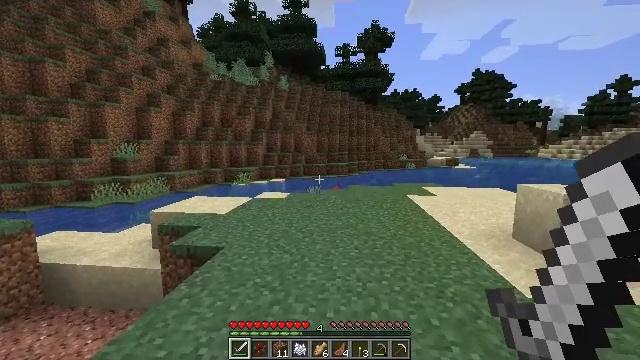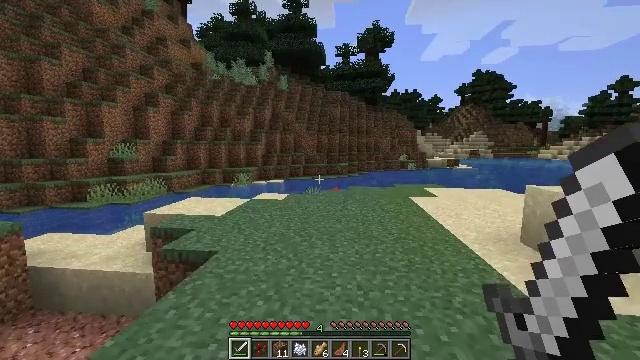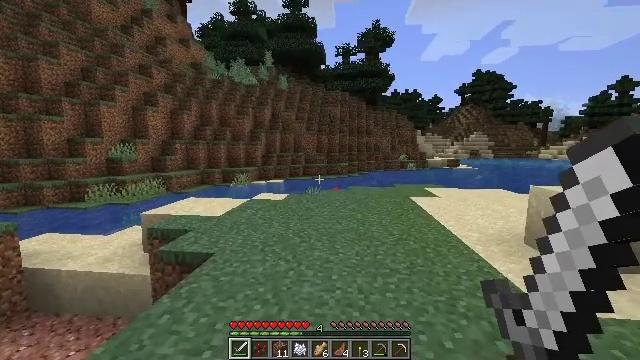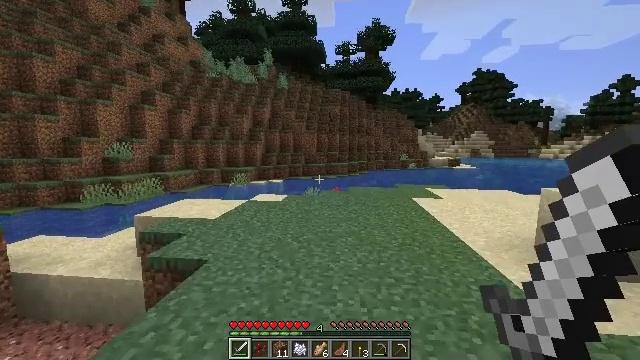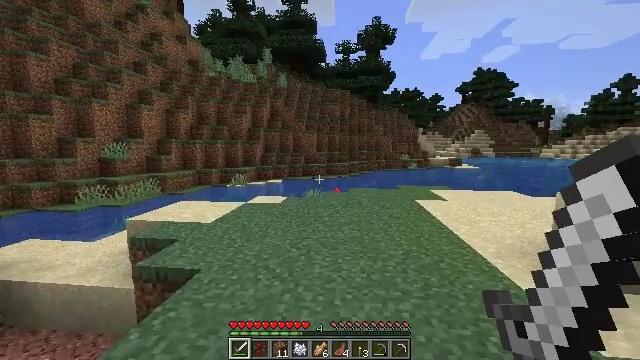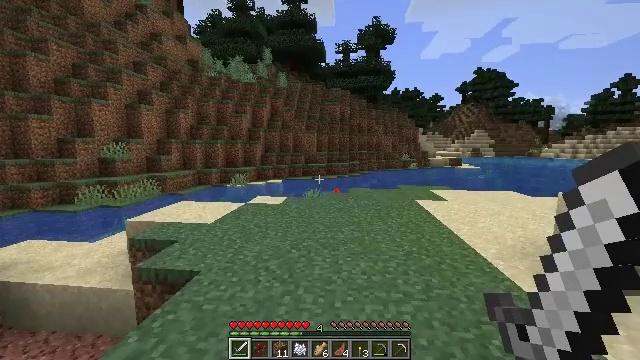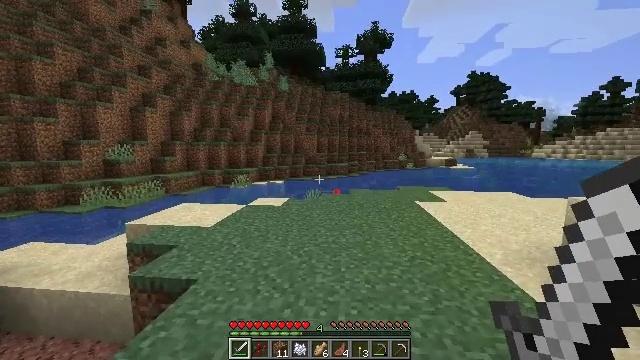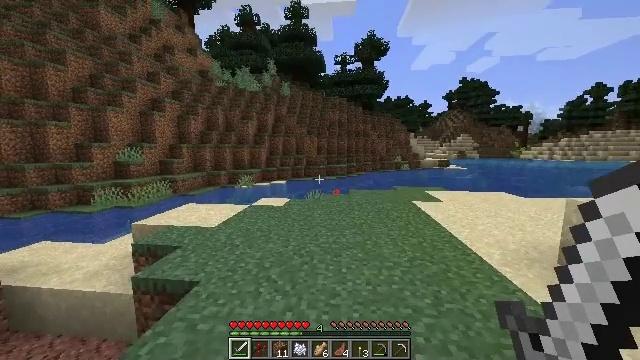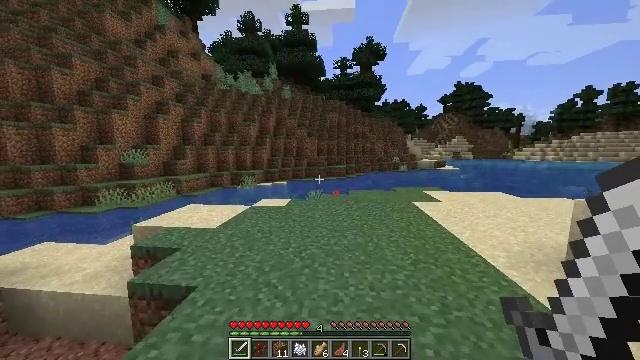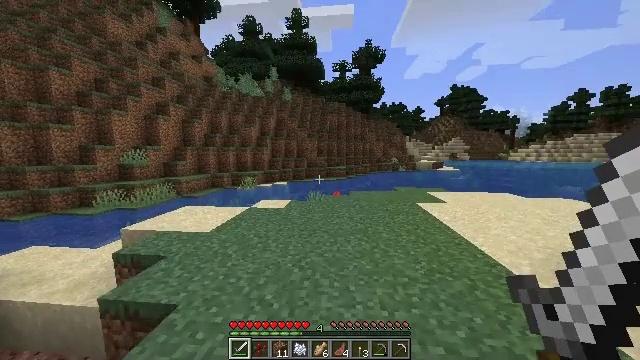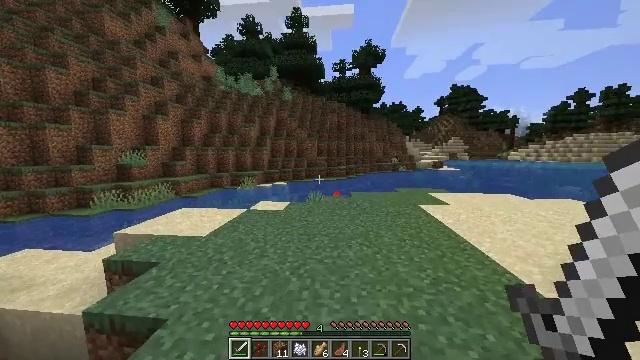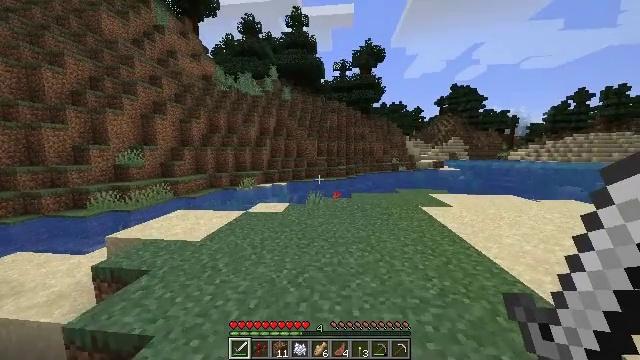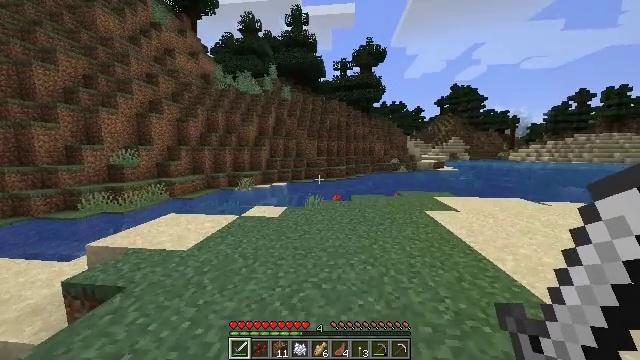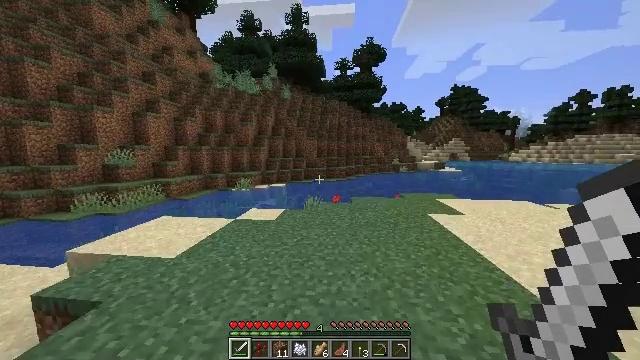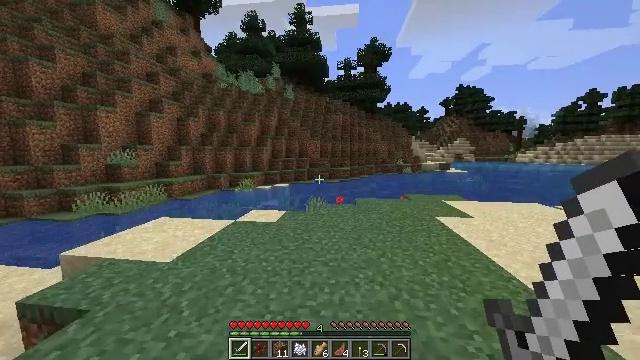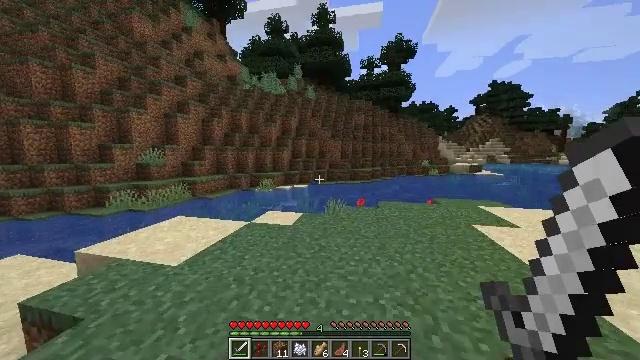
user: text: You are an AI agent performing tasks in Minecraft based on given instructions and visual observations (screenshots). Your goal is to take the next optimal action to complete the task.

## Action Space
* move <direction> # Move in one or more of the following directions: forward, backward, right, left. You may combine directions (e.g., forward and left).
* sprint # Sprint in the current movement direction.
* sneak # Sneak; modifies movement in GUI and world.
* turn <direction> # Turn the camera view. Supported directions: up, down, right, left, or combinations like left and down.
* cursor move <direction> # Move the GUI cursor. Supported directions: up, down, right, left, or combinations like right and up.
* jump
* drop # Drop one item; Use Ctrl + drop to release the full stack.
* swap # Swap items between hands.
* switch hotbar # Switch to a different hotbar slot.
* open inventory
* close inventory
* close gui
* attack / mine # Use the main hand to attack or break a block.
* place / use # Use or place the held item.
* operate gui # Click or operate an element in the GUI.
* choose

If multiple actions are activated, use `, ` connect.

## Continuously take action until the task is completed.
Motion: motion action
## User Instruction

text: Hunt fish.
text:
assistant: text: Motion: move forward
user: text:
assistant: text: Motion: move forward
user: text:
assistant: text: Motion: move forward
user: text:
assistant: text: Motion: no_op
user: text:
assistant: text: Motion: move forward
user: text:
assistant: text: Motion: move forward
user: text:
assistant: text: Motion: move forward
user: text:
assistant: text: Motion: move forward
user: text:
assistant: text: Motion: move forward
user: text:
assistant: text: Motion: move forward
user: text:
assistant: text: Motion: move forward
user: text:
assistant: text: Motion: move forward
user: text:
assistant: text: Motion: move forward
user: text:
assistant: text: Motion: move forward
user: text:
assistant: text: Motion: move forward, turn left
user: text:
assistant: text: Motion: move forward, turn left and down
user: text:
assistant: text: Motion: move forward and move right, turn left and down
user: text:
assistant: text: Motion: move forward and move right, turn left and down
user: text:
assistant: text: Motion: move forward and move right, turn left
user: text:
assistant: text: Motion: move forward and move right
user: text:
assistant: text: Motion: move forward and move right
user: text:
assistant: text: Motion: move forward and move right
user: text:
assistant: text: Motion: move forward and move right
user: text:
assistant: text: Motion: move forward and move right
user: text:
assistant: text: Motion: move forward and move right, turn right and down
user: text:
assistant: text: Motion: move forward and move right, turn right and down
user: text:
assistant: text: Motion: move forward and move right, turn right and down
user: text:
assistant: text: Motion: move forward and move right, turn right and down
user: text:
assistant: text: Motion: move forward and move right, turn right
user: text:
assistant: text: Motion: move forward and move right